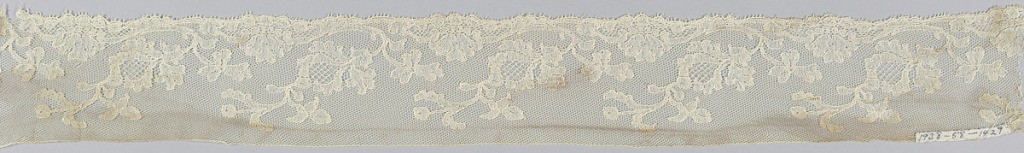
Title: Edging
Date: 19th century
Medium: linen, cotton Technique: bobbin lace (Lille style)
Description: Edging lace with a pattern of leaves and flowers with parts in fancy stitches.